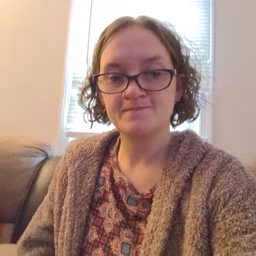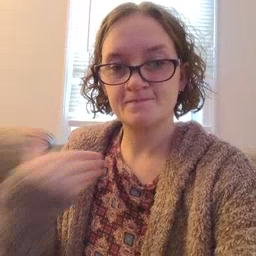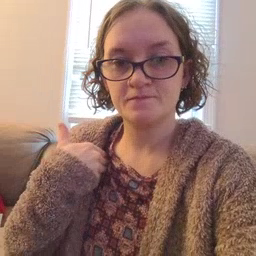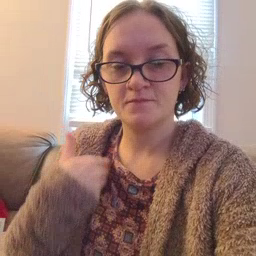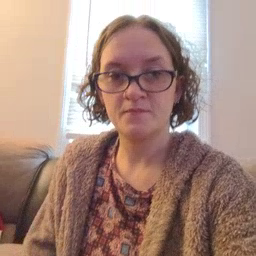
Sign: have